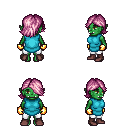
a pixel art fantasy rpg character, female body template, orc, green skin, teal tunic, white pants, pink swoop hairstyle, gold gloves, maroon shoes, four views (front, back, left, right), 2x2 character sprite sheet, small pixel art, hard edges, no anti-aliasing